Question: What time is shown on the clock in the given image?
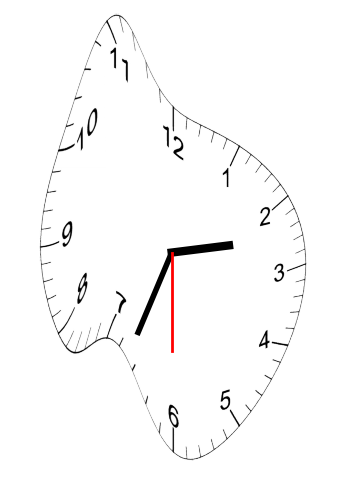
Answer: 02:33:30